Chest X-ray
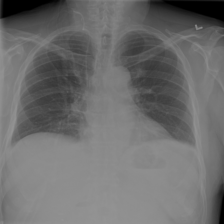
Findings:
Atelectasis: negative
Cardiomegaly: negative
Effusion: negative
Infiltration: negative
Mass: negative
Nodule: negative
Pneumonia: negative
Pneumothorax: negative
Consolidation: negative
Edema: negative
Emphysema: negative
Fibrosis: negative
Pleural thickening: negative
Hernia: negative